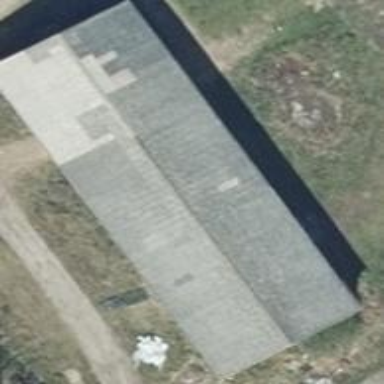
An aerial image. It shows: Gabled grey farm auxiliary building with roof oriented along its structure.